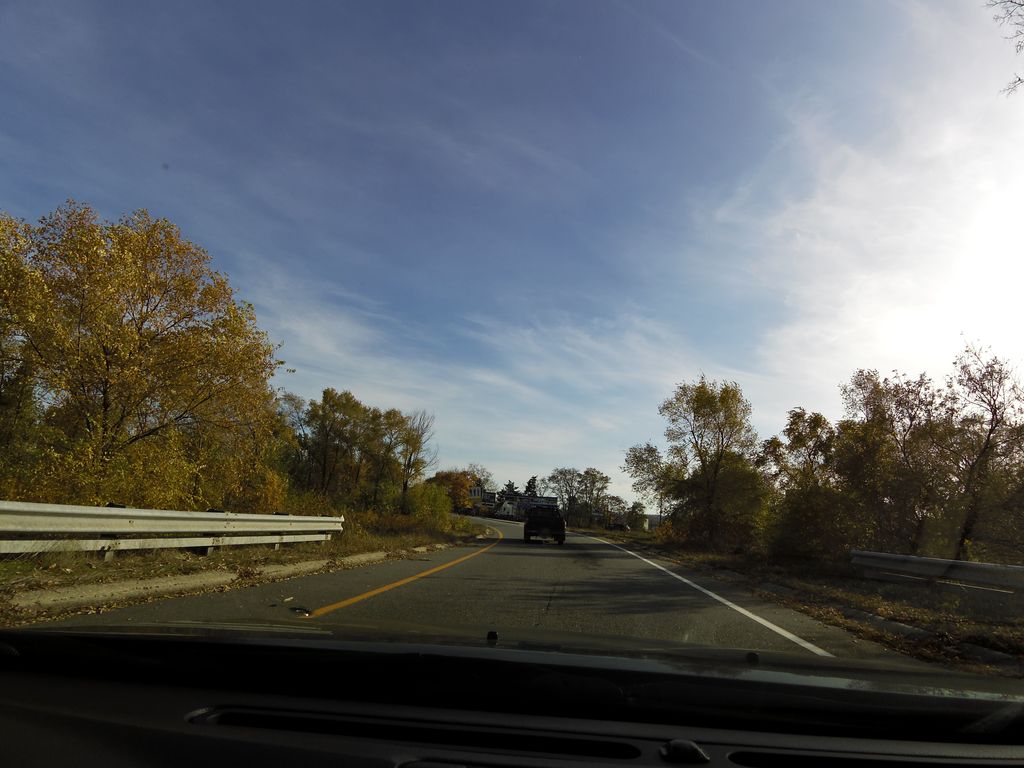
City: hamilton